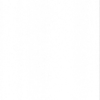
Label: dusty